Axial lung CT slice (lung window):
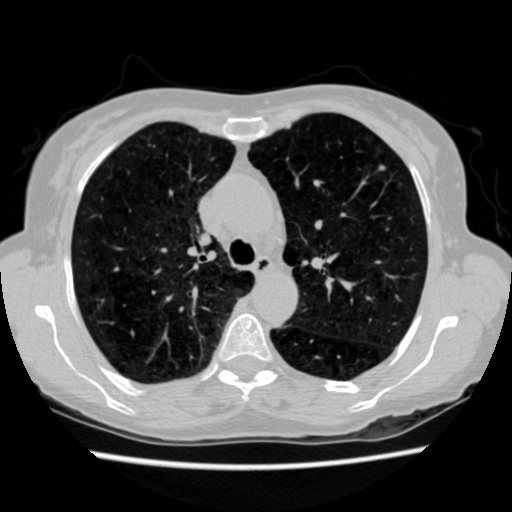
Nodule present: yes
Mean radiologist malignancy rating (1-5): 2.5